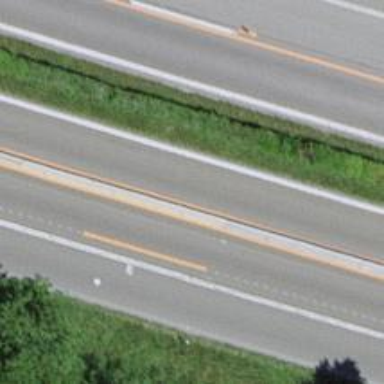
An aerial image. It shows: Asphalt motorway.